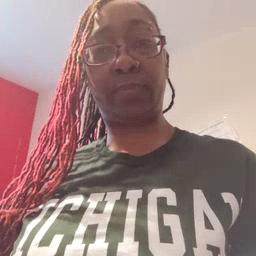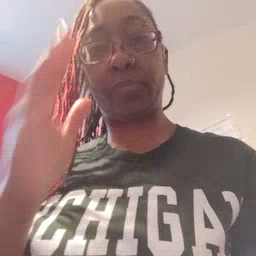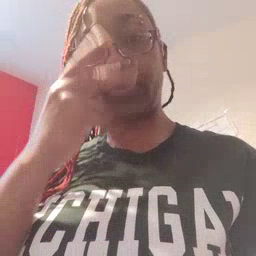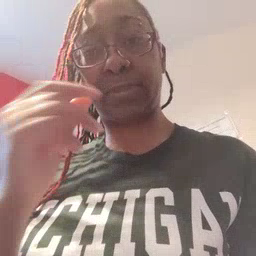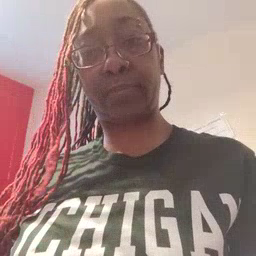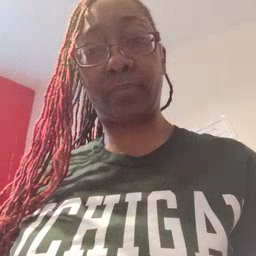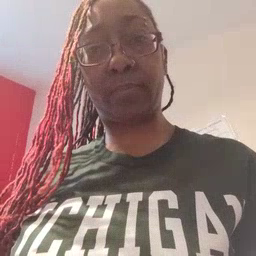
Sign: pretty